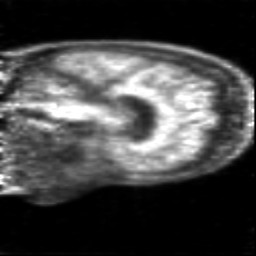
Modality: PET
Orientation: sagittal
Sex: female
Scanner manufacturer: siemens